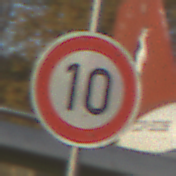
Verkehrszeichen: Geschwindigkeit10
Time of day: SunriseSunset
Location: Outdoor (Special)
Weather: Clear
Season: NotSpecified
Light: Natural